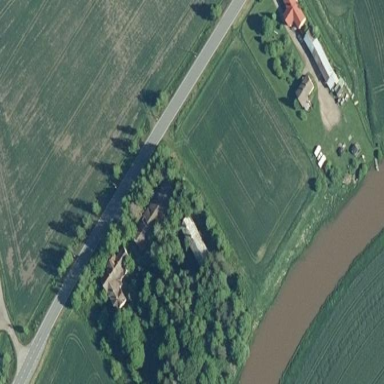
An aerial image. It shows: Farmyard area.